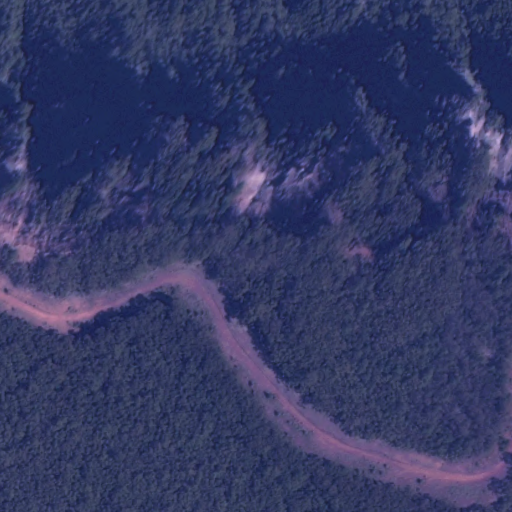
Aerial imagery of ridge(s) in Hawaii named Kauhao Ridge containing only unknown